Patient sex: M
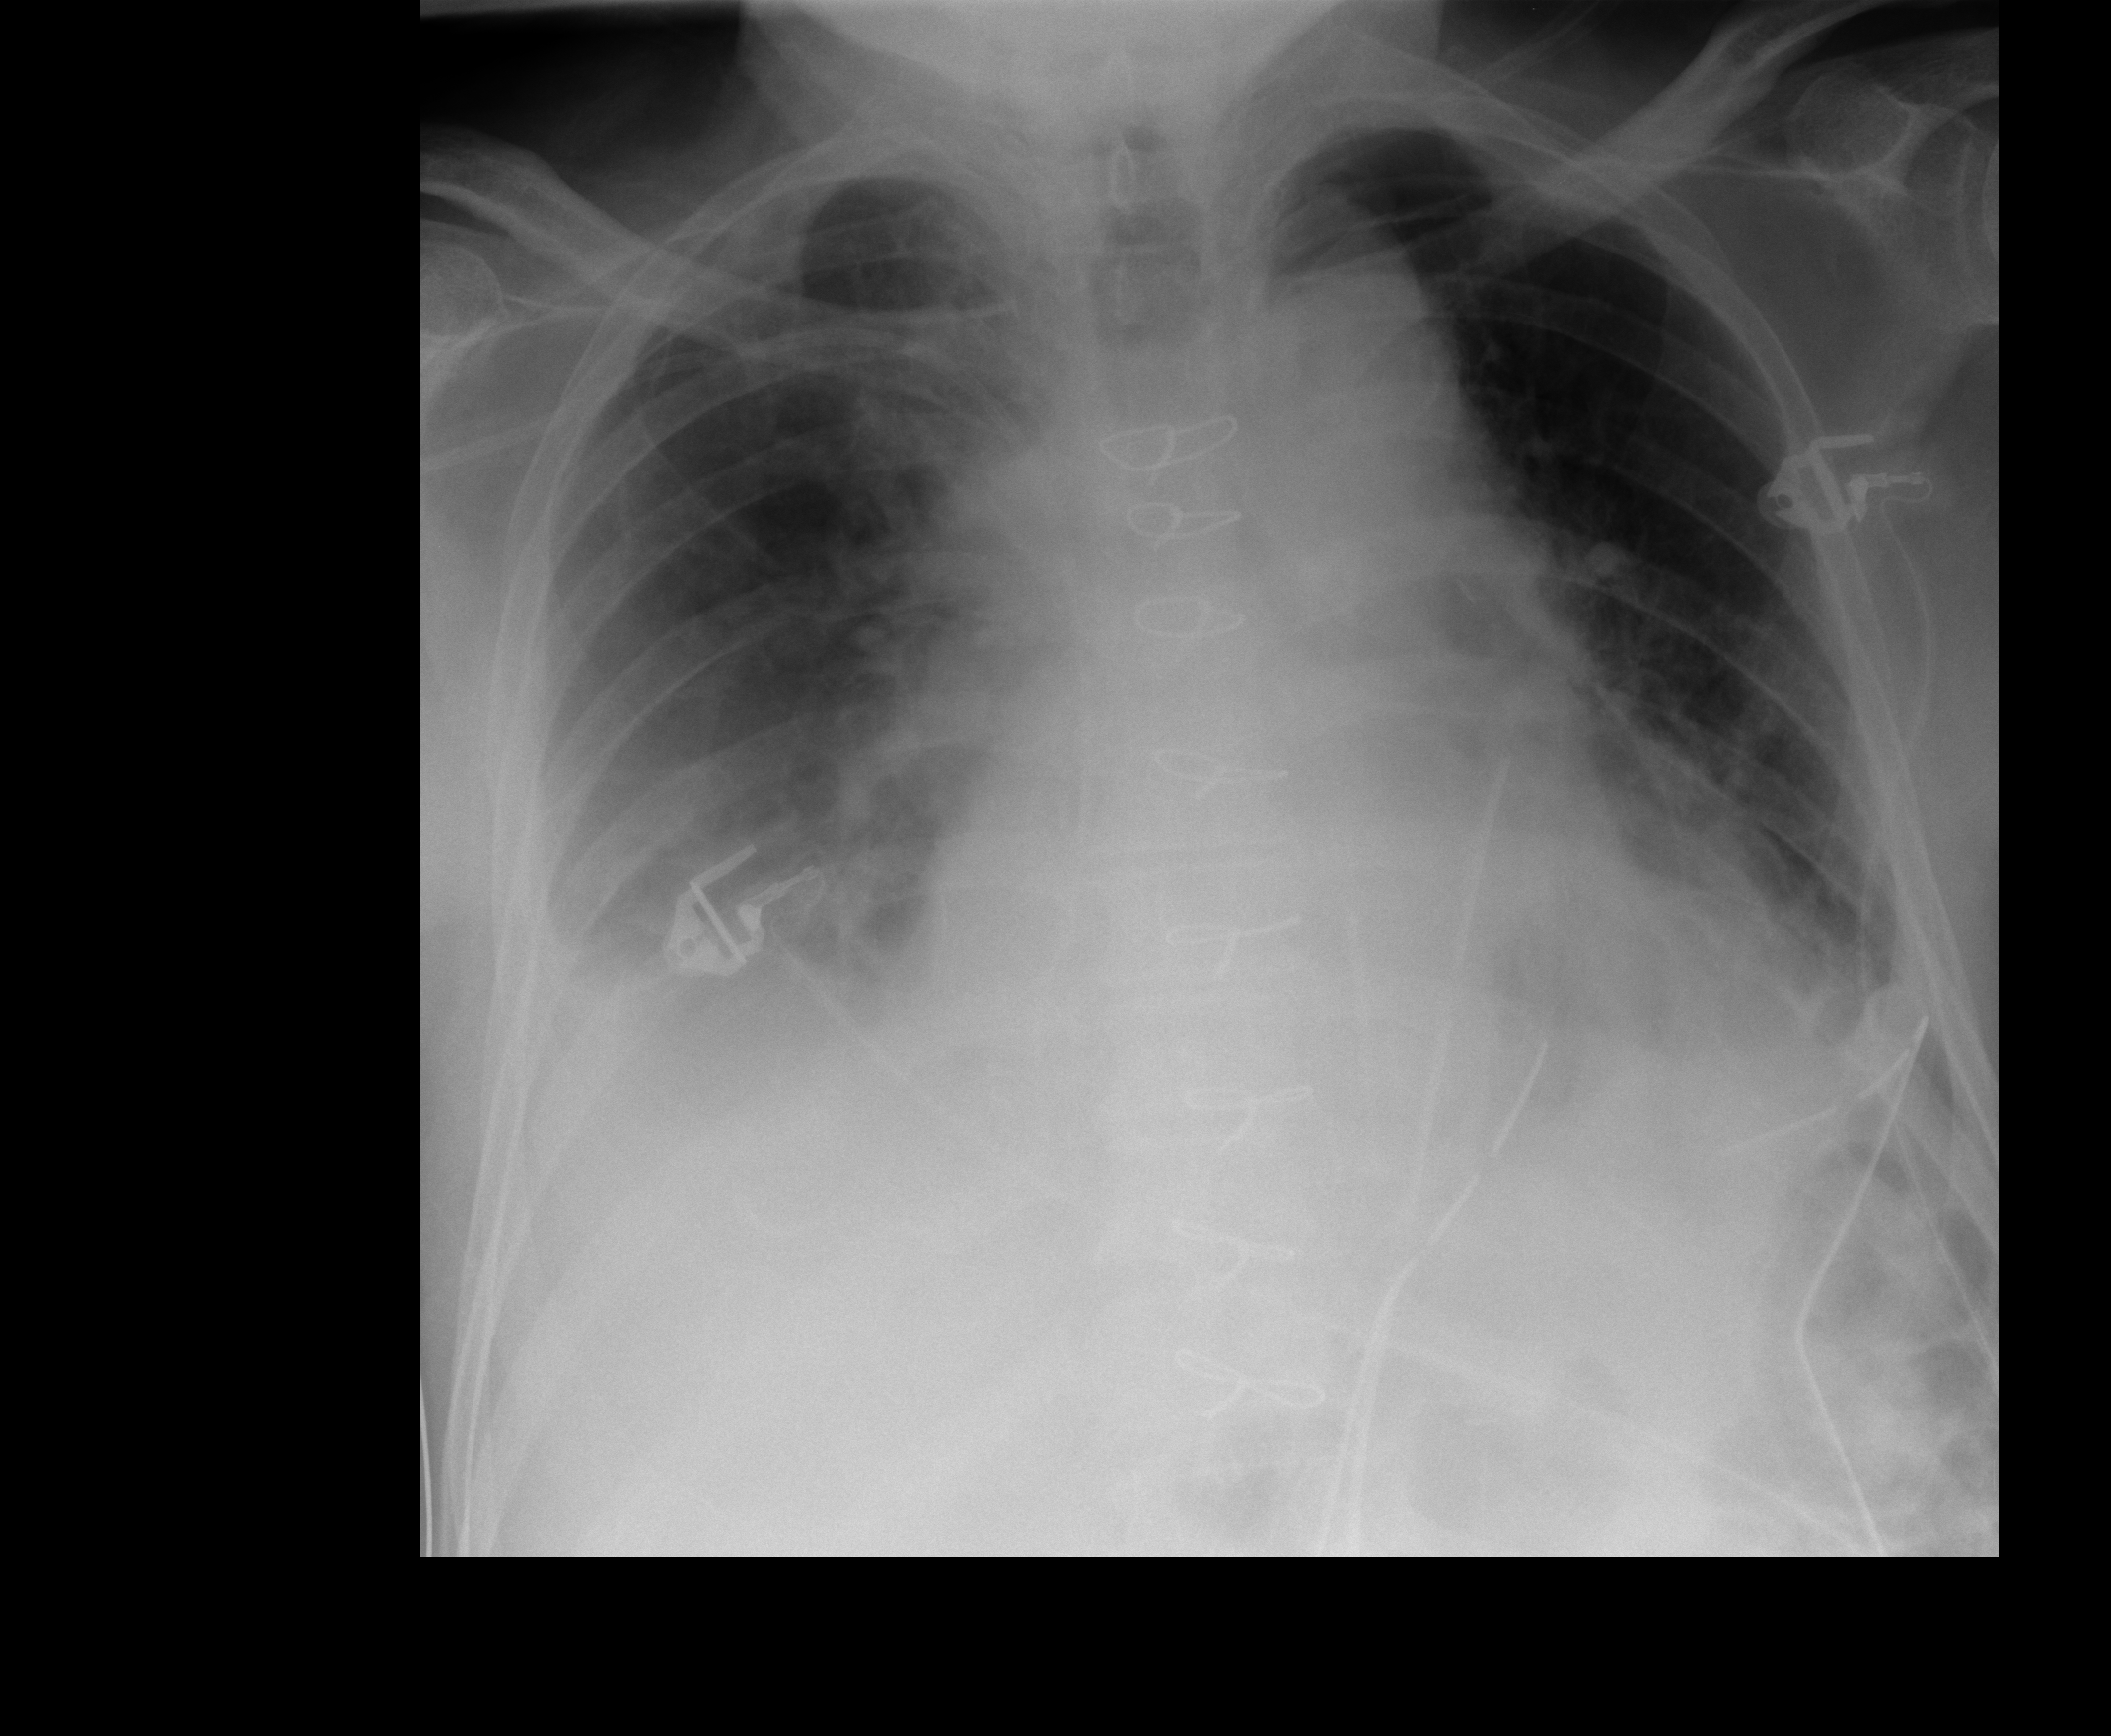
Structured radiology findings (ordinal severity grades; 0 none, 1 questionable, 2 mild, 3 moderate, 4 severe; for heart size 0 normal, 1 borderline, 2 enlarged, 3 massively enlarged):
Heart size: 2
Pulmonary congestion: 2
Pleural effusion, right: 2
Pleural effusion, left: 2
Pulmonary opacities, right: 1
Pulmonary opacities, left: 0
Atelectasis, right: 2
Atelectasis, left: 2